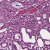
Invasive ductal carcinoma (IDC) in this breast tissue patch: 0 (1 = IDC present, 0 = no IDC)